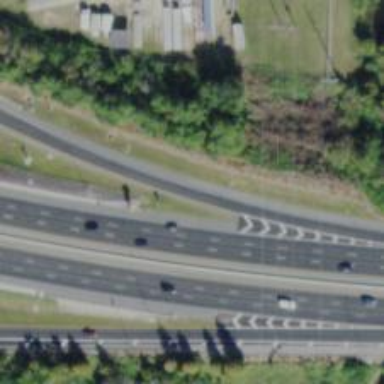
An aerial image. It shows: Motorway link with asphalt surface. The junction is in diamond shape.